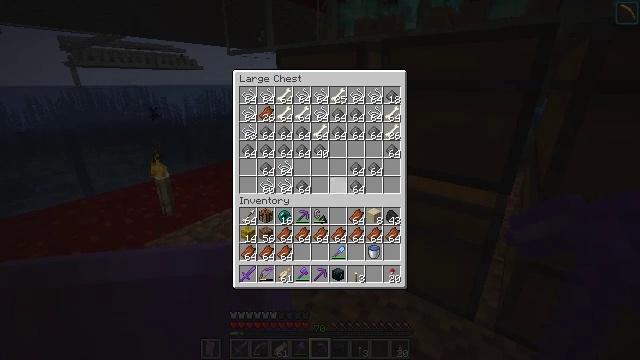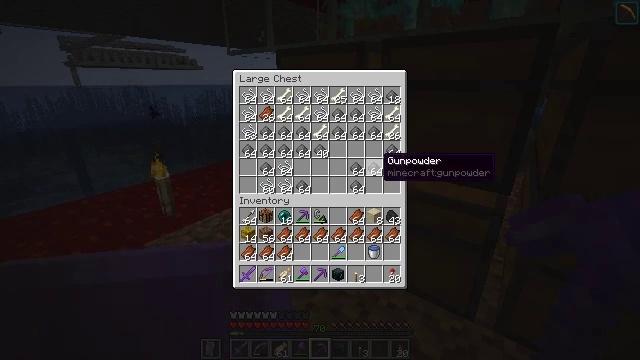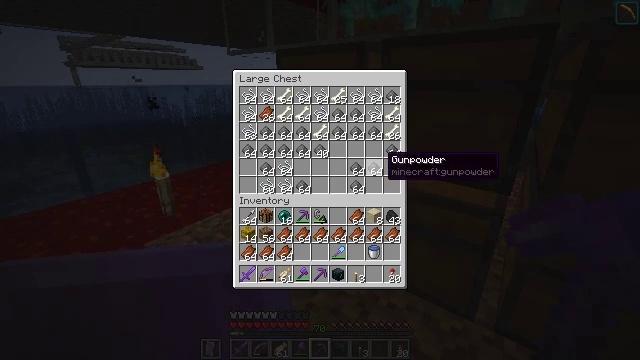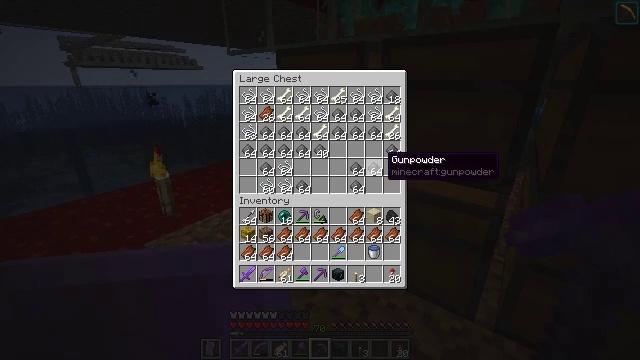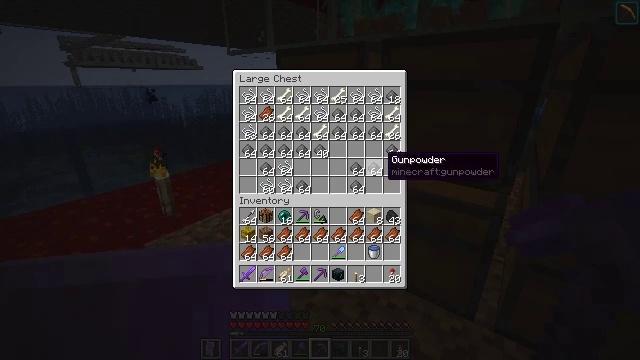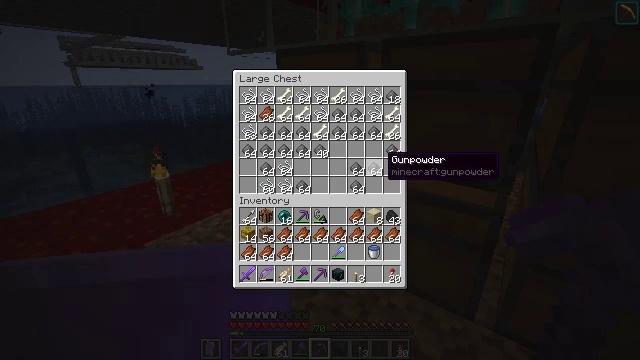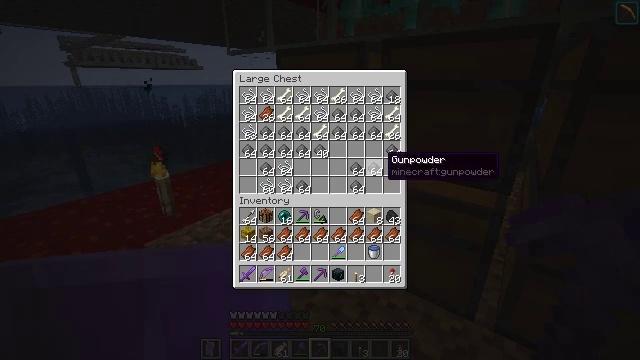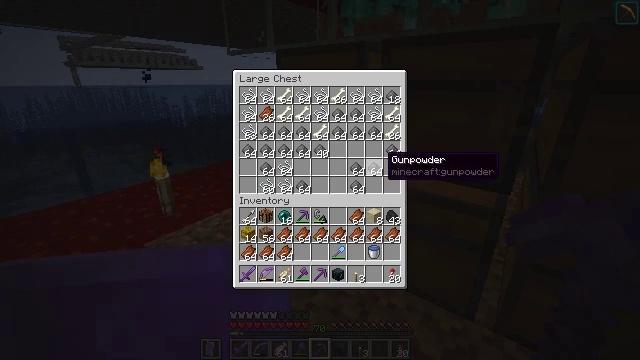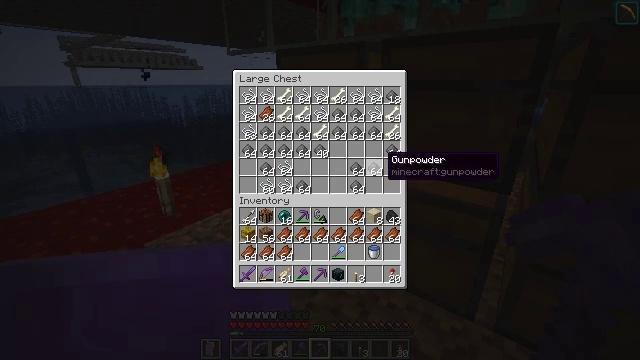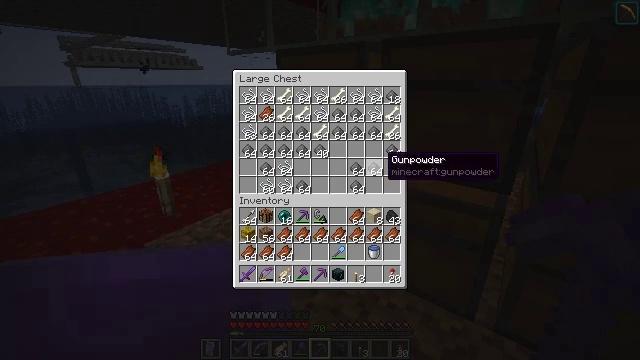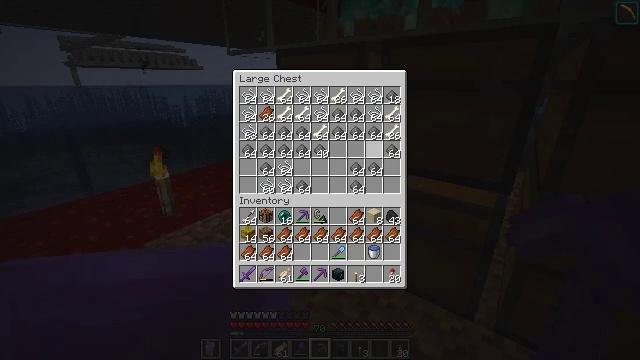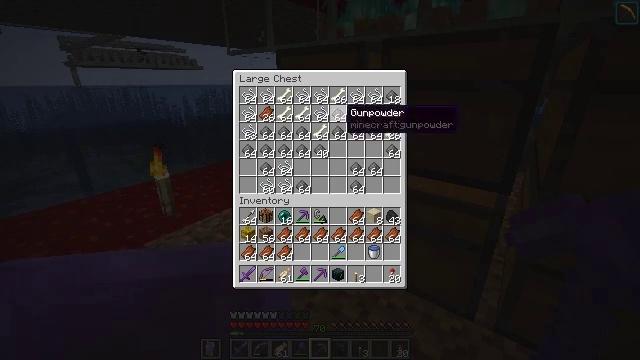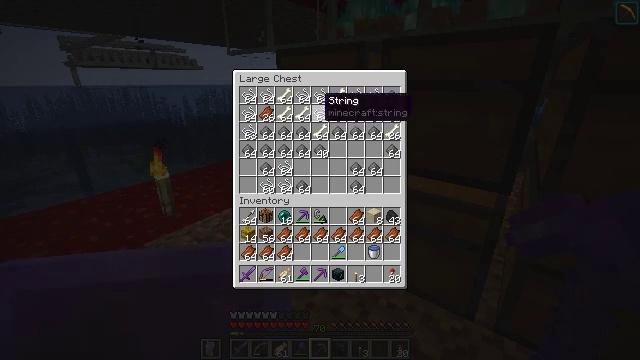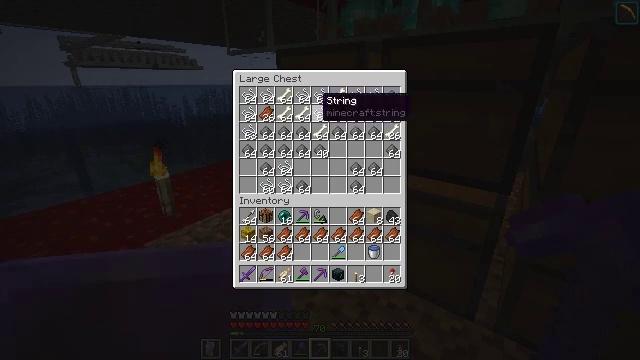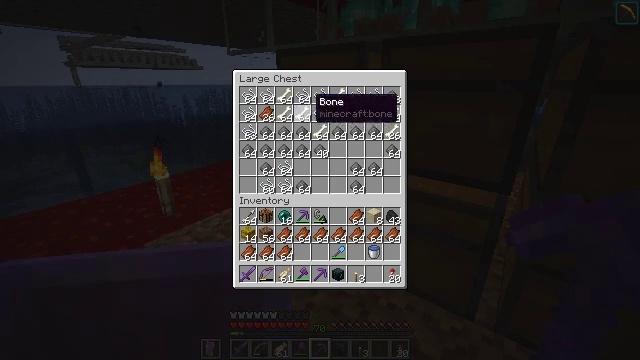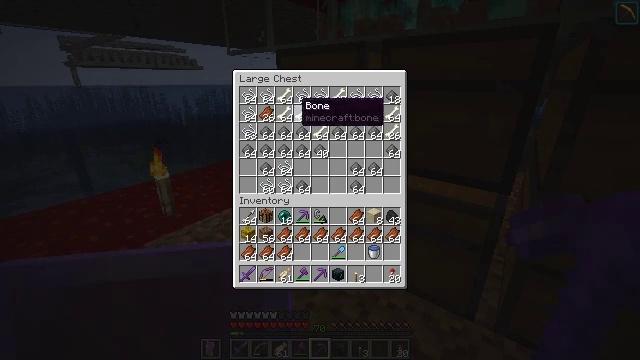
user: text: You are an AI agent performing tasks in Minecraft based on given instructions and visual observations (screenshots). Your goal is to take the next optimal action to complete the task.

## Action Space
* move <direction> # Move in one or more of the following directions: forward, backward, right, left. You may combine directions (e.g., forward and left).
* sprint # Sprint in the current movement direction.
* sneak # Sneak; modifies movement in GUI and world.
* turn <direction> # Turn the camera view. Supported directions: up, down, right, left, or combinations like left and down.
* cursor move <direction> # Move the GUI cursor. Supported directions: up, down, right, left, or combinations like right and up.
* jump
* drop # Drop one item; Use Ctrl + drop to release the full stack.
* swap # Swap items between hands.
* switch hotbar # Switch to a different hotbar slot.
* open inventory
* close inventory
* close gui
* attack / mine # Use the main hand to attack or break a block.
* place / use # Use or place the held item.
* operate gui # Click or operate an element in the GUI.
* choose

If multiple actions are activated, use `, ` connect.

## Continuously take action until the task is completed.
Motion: motion action
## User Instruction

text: craft item air
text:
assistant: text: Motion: cursor move right and up
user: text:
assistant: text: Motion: no_op
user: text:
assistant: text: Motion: no_op
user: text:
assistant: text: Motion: no_op
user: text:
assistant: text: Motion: no_op
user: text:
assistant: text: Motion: no_op
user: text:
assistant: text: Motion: no_op
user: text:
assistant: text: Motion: no_op
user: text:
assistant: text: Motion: no_op
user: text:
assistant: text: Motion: cursor move left and up
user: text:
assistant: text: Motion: cursor move left and up
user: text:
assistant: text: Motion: cursor move left and up
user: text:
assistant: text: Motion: no_op
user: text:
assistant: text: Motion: cursor move left
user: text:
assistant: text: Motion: cursor move left
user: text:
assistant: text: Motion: no_op
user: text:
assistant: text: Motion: sneak
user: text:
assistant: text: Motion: sneak
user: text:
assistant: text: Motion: sneak
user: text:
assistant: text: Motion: sneak
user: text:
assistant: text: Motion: sneak
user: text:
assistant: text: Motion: sneak
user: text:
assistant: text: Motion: sneak
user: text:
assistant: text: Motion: sneak
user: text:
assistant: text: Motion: sneak
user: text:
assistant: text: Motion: sneak
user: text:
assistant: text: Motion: sneak
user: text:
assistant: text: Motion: sneak
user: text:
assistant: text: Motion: sneak, operate gui
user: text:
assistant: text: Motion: sneak, operate gui